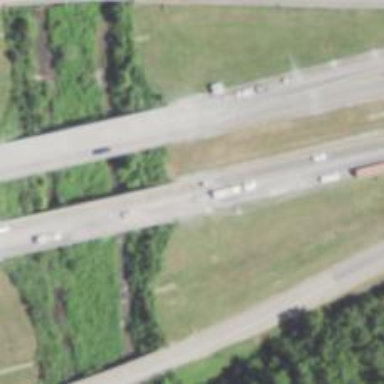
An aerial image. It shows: Motorway bridge with asphalt surface and beam structure.